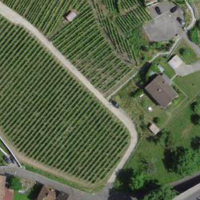
EUNIS habitat code: 40
Species observed at this site:
Chelidonium majus